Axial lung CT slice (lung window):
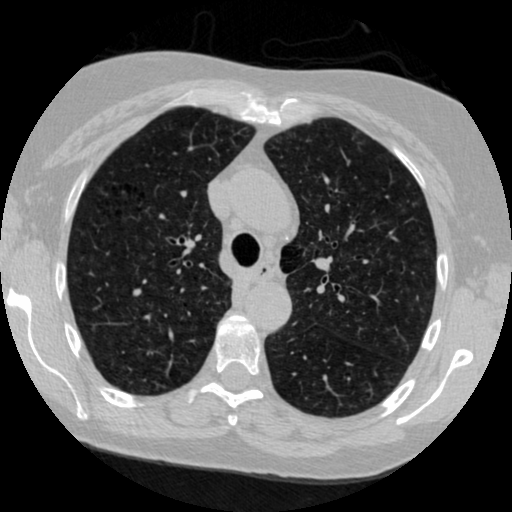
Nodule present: no